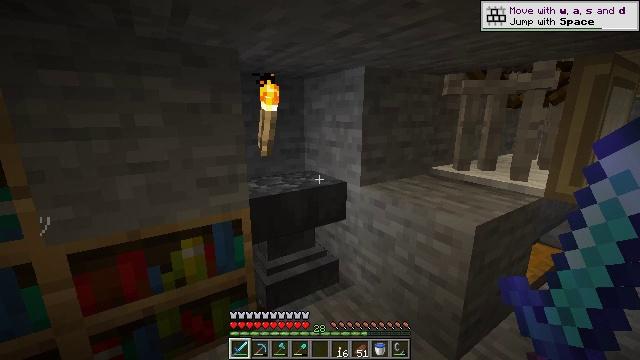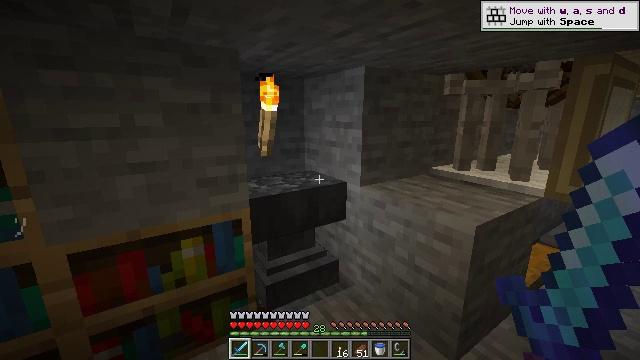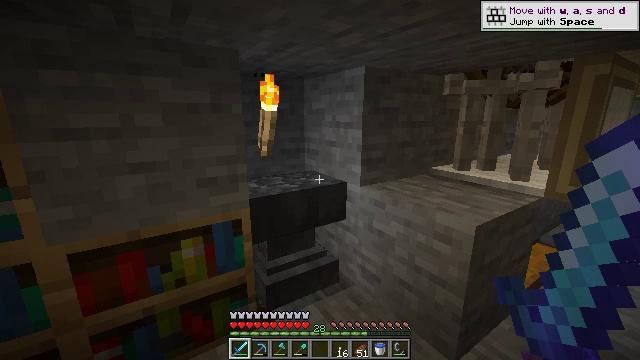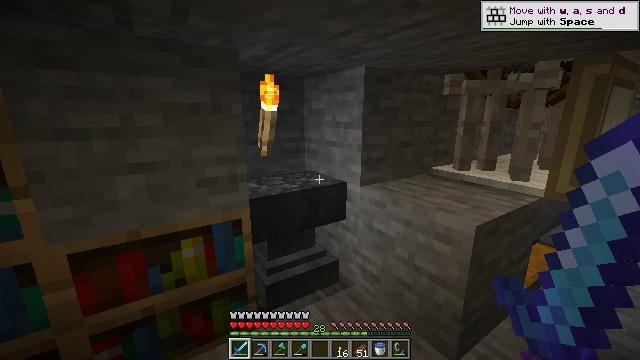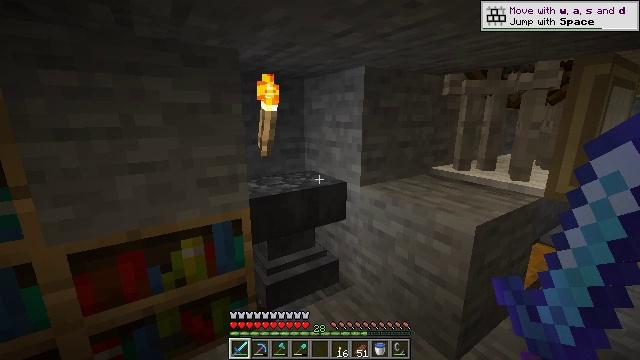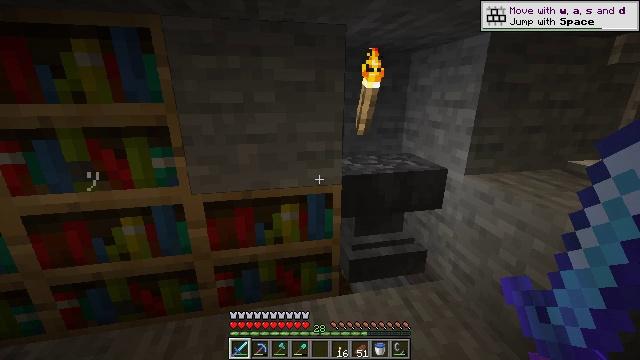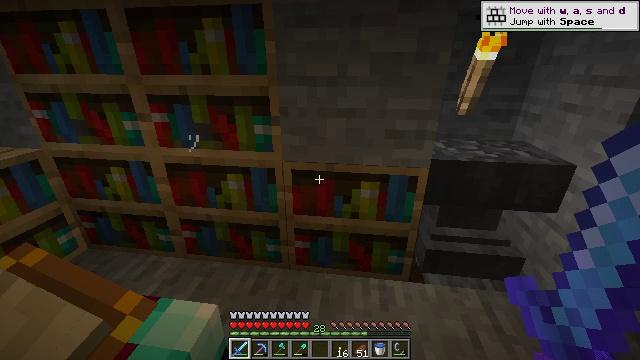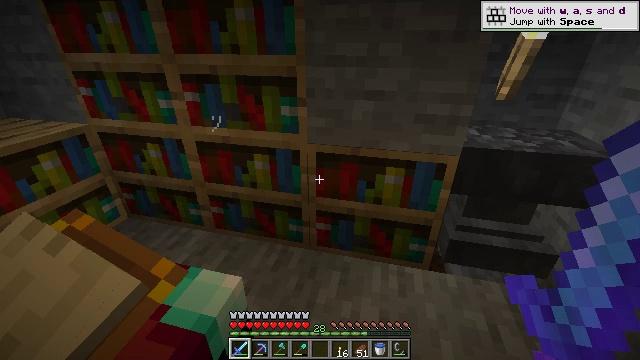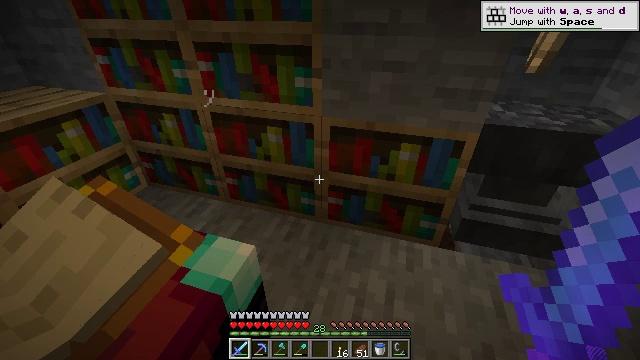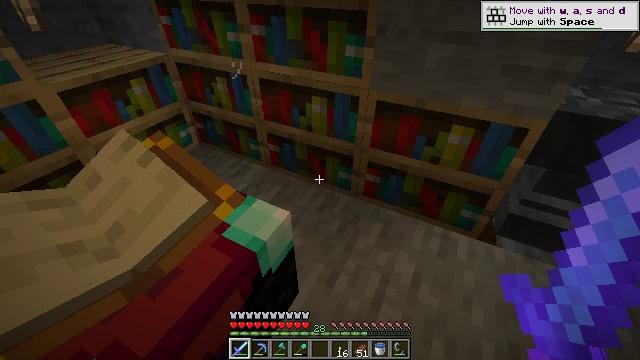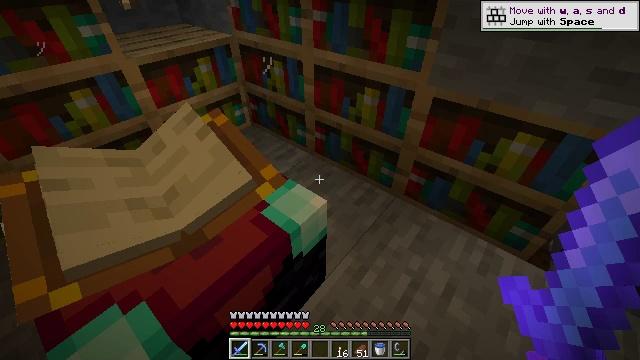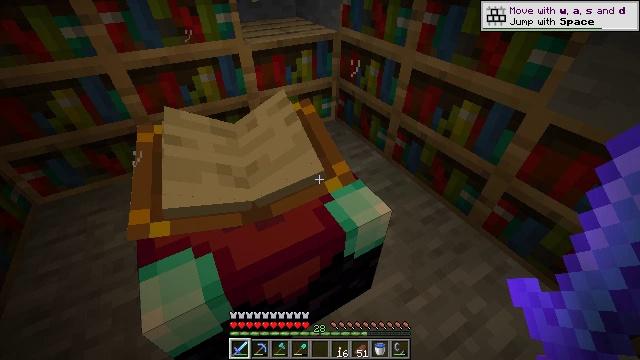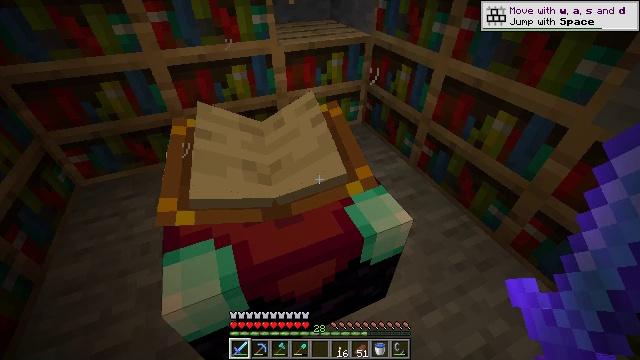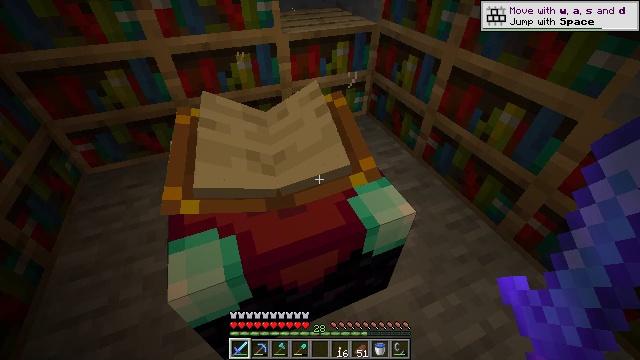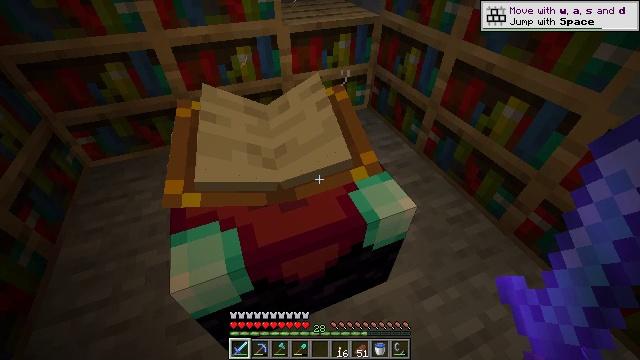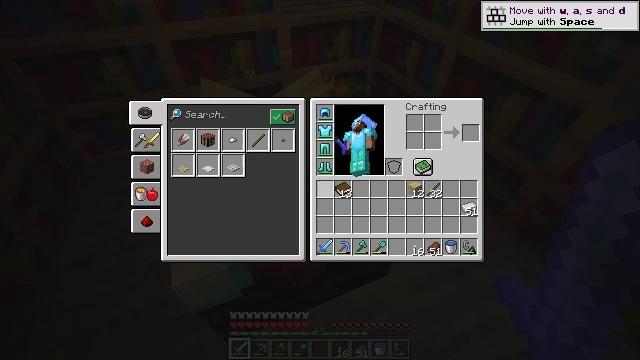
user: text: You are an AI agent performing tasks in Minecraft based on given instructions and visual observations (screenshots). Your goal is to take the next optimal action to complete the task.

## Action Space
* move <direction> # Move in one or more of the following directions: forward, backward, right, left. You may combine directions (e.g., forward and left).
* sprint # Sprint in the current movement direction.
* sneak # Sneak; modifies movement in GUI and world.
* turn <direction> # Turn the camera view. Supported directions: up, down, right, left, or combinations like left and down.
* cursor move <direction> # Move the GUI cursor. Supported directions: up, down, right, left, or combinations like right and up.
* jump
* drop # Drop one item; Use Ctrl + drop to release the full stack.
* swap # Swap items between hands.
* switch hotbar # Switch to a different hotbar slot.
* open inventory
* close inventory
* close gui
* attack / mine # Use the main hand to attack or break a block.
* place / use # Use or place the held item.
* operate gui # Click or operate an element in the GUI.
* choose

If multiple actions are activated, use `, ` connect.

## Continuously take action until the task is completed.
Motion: motion action
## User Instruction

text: Kill a skeleton.
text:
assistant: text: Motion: no_op
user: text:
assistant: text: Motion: no_op
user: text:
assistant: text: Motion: no_op
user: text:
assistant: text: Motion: no_op
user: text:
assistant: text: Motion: turn left and down
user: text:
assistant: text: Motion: turn left and down
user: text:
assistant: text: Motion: turn left and down
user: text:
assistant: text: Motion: turn left and down
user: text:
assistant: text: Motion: turn left and down
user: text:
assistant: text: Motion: turn left and down
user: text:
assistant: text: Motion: turn left
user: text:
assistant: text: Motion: turn left
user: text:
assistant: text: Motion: turn left and down
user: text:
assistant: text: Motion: turn down
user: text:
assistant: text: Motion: turn down, open inventory
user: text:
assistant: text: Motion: open inventory
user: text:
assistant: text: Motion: turn right
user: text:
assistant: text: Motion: no_op
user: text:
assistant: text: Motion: no_op
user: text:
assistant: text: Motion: turn left
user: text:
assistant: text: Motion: turn up
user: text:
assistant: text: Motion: turn up
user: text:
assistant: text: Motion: turn up
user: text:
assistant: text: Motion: no_op
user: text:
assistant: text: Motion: no_op
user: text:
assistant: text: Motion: no_op
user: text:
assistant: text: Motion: no_op
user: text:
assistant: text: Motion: no_op
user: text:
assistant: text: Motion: no_op
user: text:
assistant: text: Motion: no_op